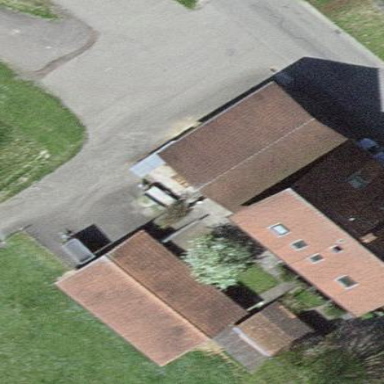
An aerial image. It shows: Rural barn.